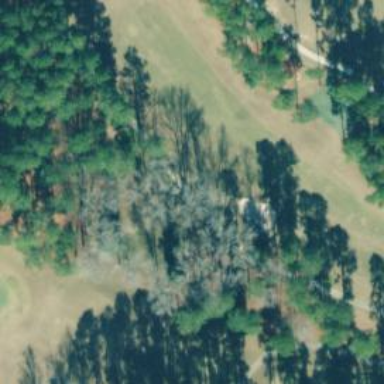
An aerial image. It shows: Path designated for golf carts.